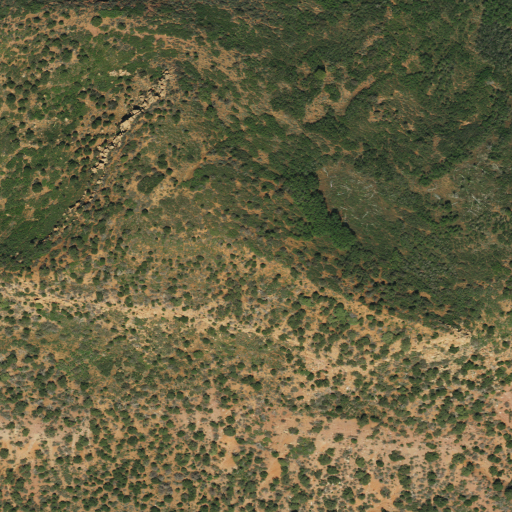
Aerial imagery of mountain in Utah named The Heel containing deciduous forest, shrub, mixed forest, and evergreen forest